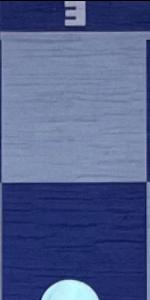
Label: Empty